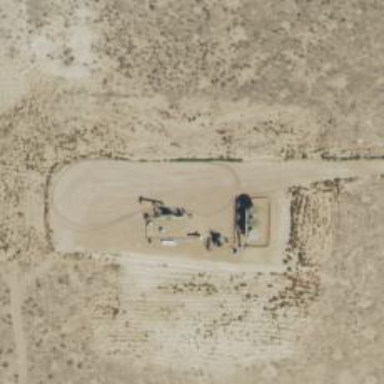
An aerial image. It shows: Petroleum well that is man-made.